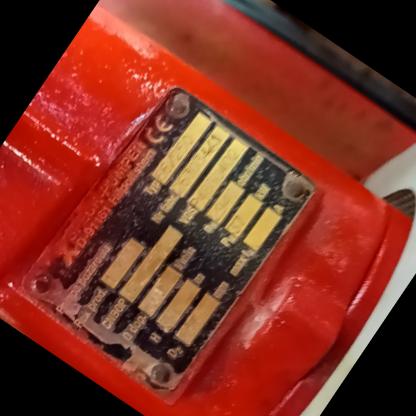
Klasa: tabliczka-znamionowa